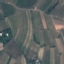
Land use / land cover: PermanentCrop